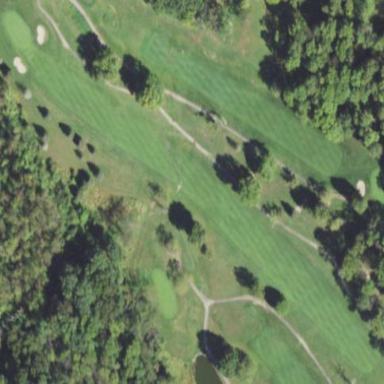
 specifically golf. It features beautiful fairway for golf enthusiasts to enjoy."